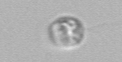
Label: Amoeba